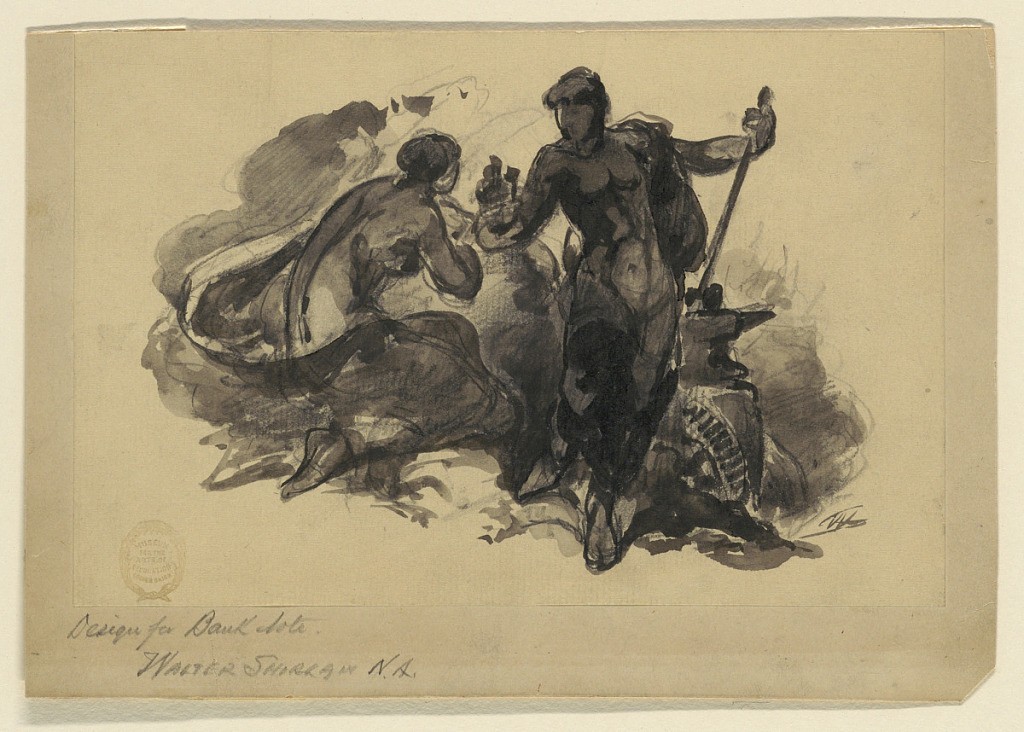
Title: Design for Bank Note
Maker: Walter Shirlaw, American, b. Scotland, 1838–1909
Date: ca. 1895
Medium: Graphite, brush and wash, black crayon on paper
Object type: Drawing
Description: A female blacksmith showing what may be a nail to another woman who is shown kneeling at left. The artist's monogram "WS" is below, in clouds, at right.